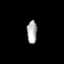
Tissue: lung
Cell type: Epithelial cells
Senescence score: 0.6147
Nuclear area (px): 229
Mean DAPI intensity: 169.083